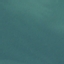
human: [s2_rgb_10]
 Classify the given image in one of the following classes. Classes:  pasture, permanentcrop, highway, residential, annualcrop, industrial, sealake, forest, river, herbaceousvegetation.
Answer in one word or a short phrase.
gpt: SeaLake